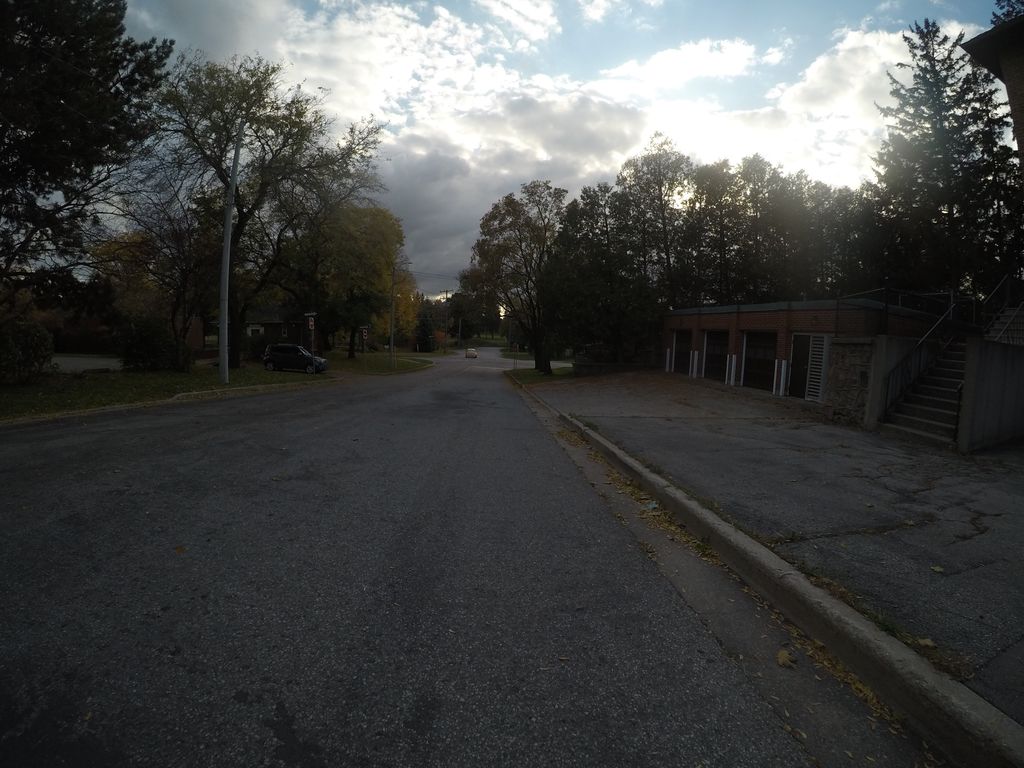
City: kitchener-waterloo